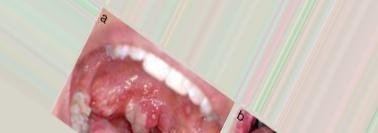
Condition: Mouth Ulcer